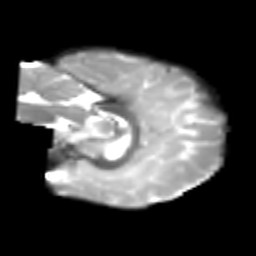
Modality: T2w
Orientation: sagittal
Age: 6
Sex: male
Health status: healthy